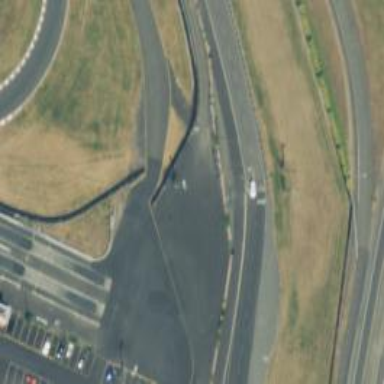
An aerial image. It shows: Motor sport raceway.